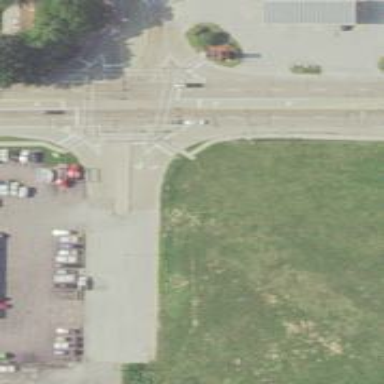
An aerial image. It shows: Footway with asphalt surface and marked with lines at the crossing.